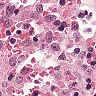
Metastatic tissue present: no